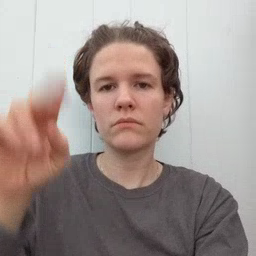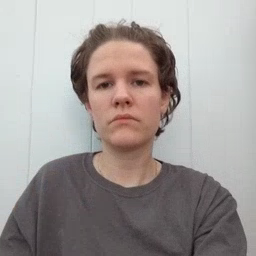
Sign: uncle